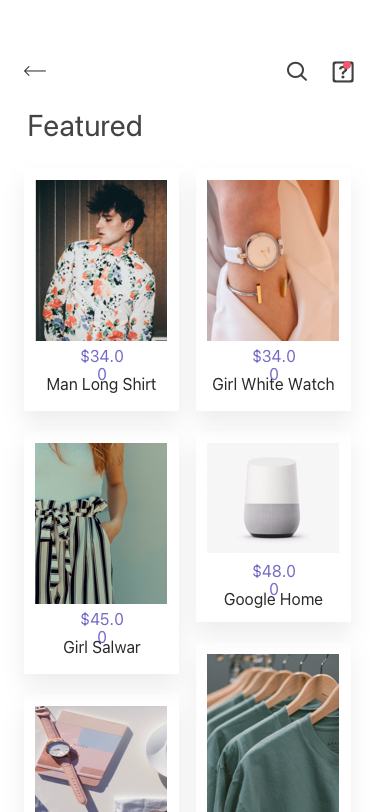
Text in this UI design:
$48.00
Google Home
$45.00
Girl Salwar
$34.00
Girl White Watch
$34.00
Man Long Shirt
Featured
